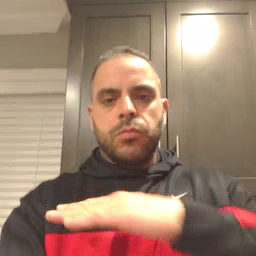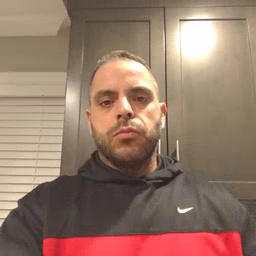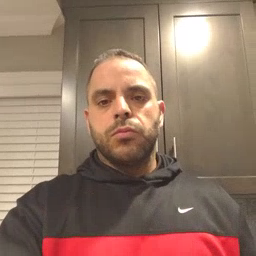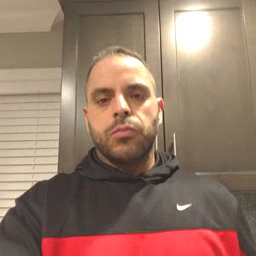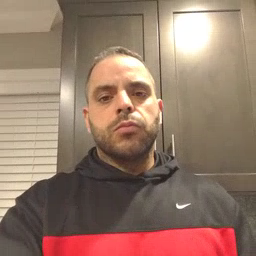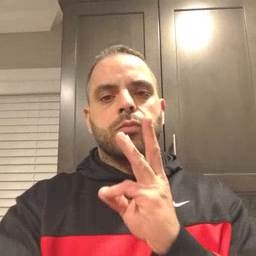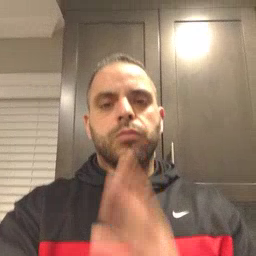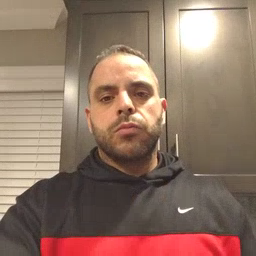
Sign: water